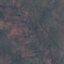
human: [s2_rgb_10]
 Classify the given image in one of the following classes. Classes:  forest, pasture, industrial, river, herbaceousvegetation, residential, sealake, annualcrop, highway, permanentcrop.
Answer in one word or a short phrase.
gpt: HerbaceousVegetation